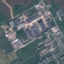
Land use / land cover class: Industrial